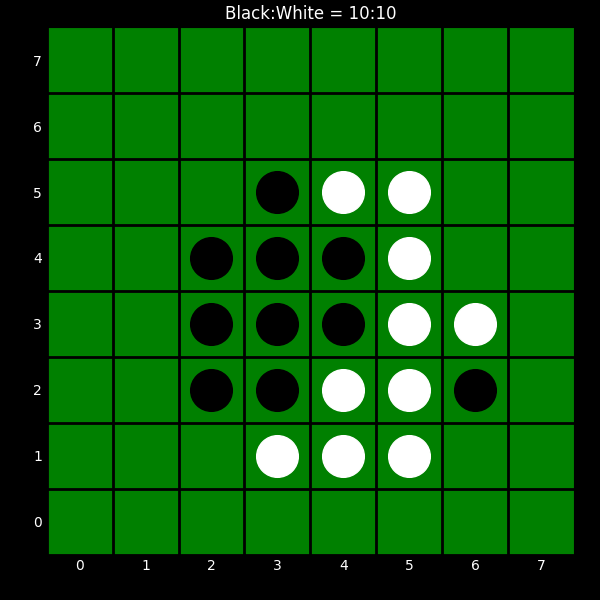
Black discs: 10
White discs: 10